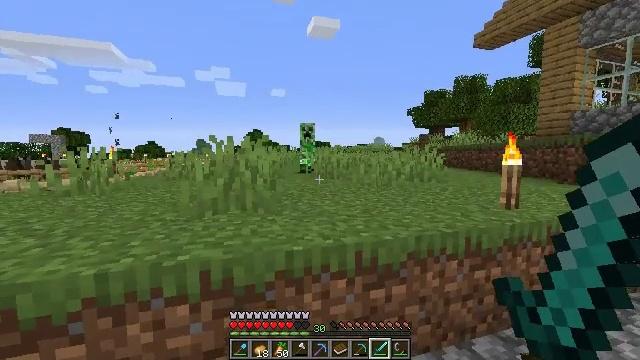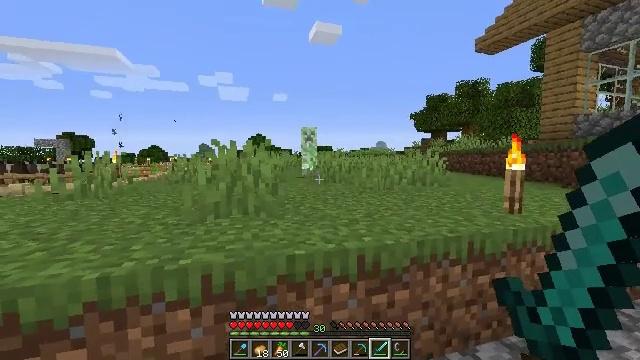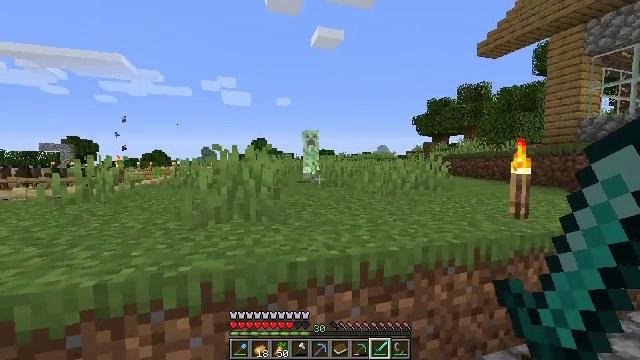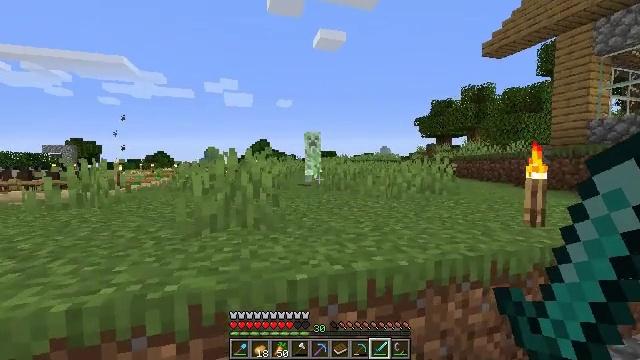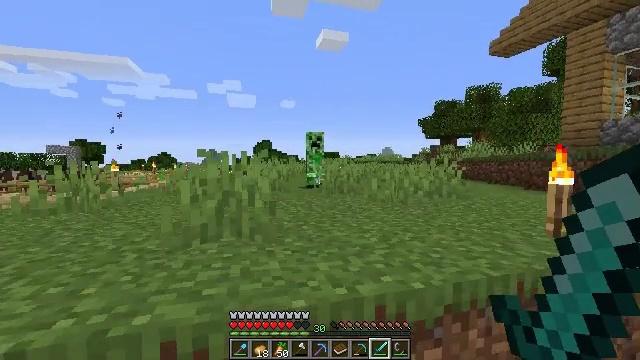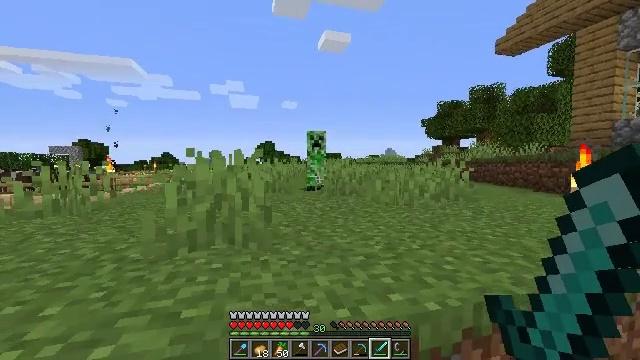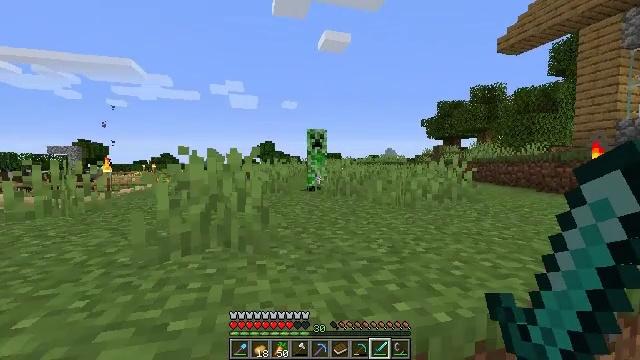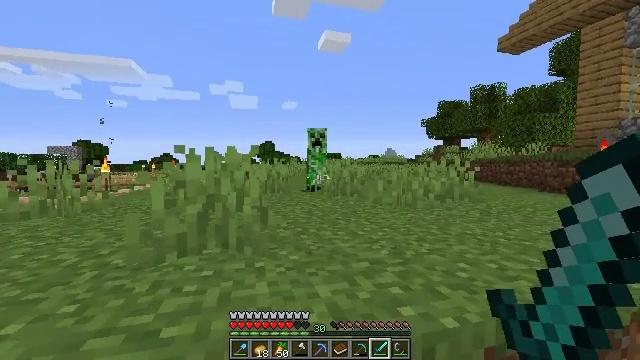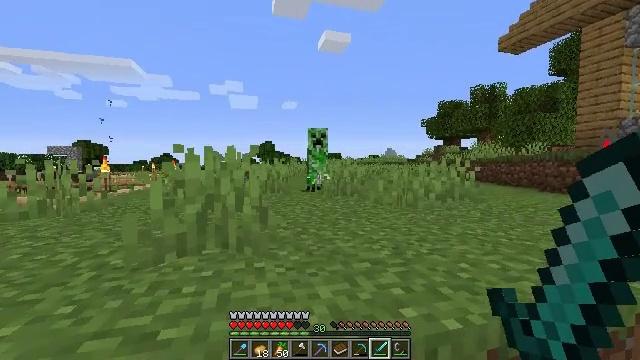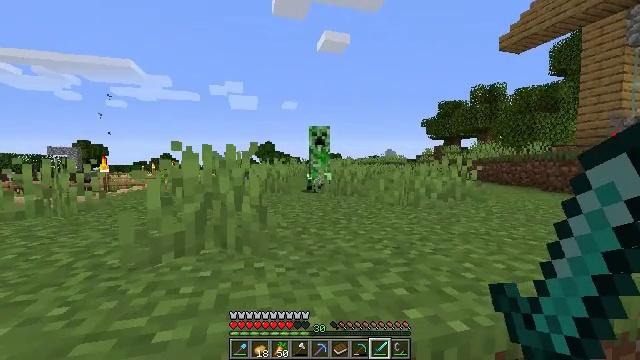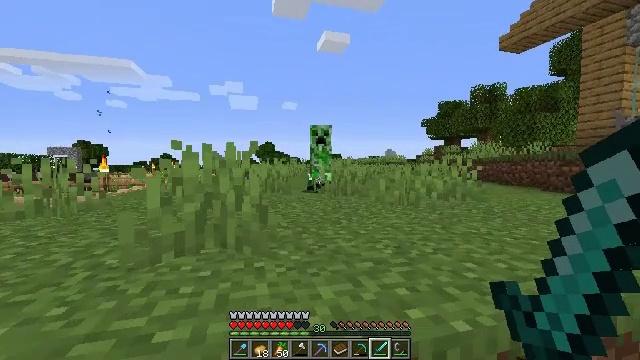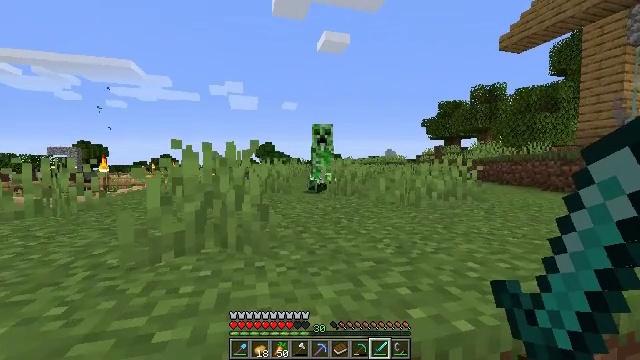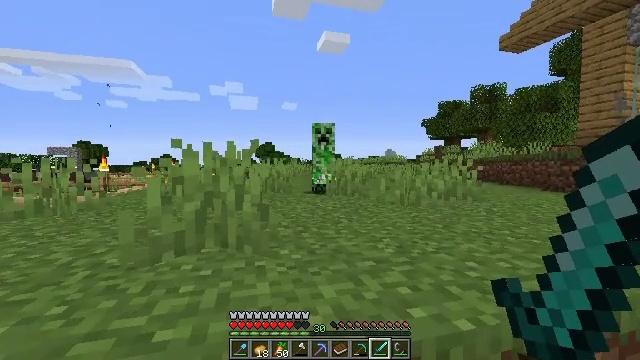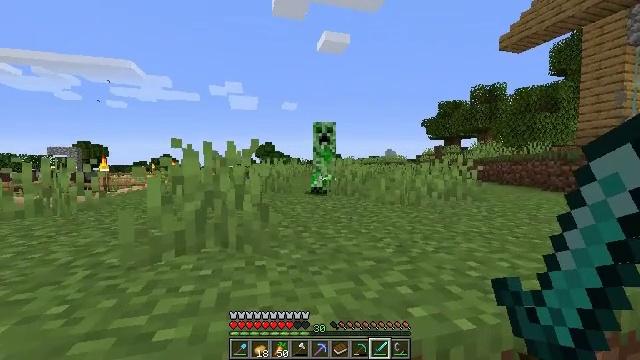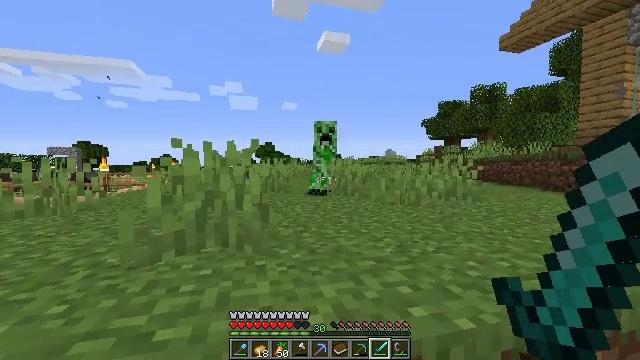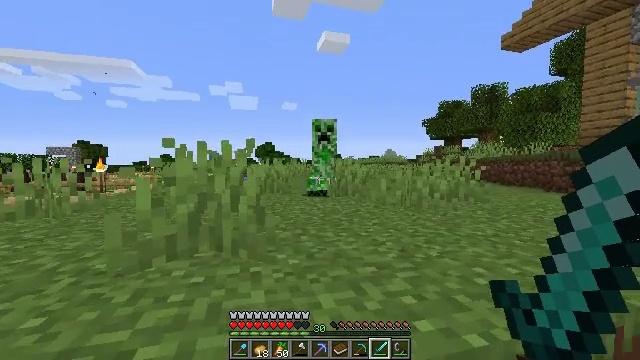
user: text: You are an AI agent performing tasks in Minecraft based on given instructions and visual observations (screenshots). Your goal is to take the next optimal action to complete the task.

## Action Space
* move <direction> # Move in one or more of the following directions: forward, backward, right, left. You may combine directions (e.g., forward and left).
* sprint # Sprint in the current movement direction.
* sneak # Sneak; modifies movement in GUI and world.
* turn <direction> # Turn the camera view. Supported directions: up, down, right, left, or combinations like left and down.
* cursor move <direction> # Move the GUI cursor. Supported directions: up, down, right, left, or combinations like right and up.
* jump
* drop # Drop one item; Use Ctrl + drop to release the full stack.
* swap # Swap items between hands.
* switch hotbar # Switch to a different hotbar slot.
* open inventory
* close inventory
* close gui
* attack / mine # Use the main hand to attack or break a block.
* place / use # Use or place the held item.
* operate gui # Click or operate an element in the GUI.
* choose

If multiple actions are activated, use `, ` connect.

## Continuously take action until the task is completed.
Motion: motion action
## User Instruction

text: Kill mobs.
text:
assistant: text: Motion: no_op
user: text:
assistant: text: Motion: move forward
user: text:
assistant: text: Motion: move forward
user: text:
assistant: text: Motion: move forward
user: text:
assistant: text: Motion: move forward
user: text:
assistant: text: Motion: no_op
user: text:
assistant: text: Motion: no_op
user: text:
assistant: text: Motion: no_op
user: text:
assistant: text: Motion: no_op
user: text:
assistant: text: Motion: no_op
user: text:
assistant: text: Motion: no_op
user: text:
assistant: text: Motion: no_op
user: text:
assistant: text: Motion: no_op
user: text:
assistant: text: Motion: no_op
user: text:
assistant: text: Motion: move forward
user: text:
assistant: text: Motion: move forward, jump
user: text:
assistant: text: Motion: move forward, jump
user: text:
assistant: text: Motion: move forward, jump
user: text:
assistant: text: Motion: move forward, turn down, jump
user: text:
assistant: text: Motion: move forward, turn down, jump
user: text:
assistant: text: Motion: move forward, turn down
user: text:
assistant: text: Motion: move forward, turn left and down
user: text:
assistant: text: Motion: move forward, turn down
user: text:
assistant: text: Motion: move forward
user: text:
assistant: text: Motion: move forward
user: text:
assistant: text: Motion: move forward, turn left
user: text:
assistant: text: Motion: move forward, turn left, attack / mine
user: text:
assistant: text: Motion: attack / mine
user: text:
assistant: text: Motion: attack / mine
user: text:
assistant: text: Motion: turn left, attack / mine